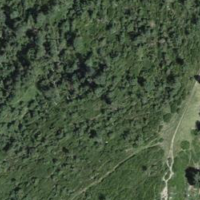
EUNIS habitat code: 31
Species observed at this site:
Rhododendron ferrugineum